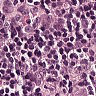
Metastatic tissue present: yes